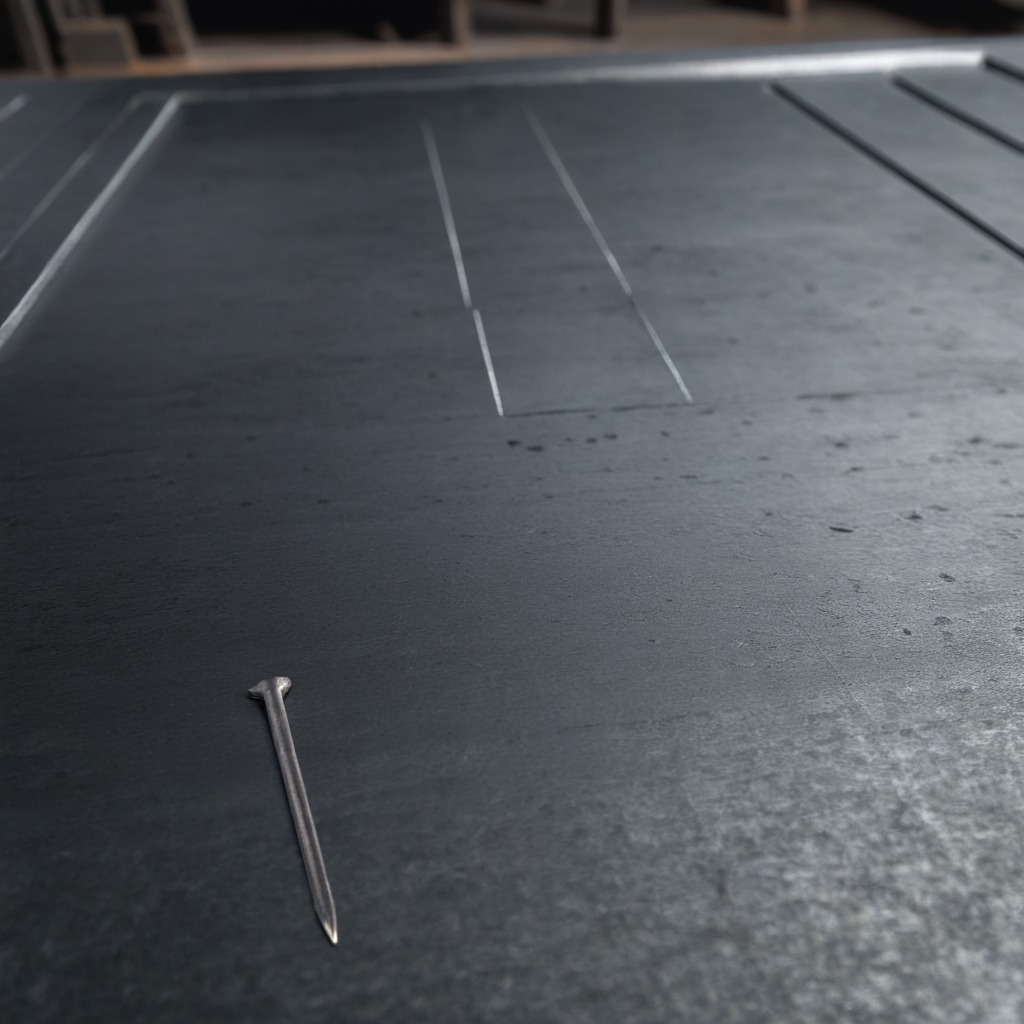
An iron nail is lying on a cold steel table in a mining workshop gritty textures.